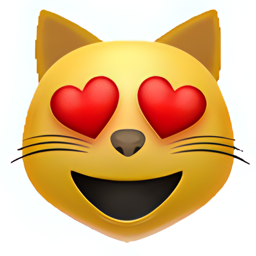
Name: smiling cat face with heart shaped eyes
Emoji: 😻
Group: Smileys & Emotion
Sub-group: cat-face